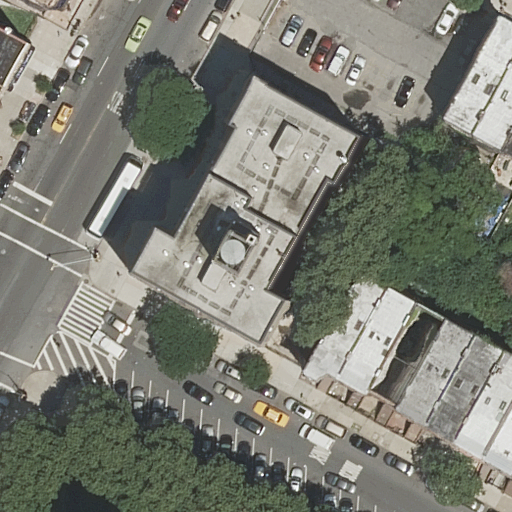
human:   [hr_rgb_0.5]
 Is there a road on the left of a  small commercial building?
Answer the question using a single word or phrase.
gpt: no

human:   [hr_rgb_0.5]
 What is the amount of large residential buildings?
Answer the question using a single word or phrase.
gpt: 1

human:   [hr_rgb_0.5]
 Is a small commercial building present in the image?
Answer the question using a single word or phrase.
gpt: no

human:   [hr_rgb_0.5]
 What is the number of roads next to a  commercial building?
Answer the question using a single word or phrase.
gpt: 0

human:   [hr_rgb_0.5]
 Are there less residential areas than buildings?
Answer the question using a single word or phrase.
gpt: yes

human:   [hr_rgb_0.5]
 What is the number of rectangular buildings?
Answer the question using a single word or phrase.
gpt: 12

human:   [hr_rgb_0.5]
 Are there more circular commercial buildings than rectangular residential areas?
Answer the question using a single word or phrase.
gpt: no

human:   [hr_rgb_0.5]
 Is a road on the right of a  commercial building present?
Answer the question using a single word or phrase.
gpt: no

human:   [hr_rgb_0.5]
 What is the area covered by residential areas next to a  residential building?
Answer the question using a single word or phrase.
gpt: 325m2

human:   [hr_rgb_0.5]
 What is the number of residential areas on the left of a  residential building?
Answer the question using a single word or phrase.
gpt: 0

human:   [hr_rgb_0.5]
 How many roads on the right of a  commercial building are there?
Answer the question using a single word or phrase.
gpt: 0

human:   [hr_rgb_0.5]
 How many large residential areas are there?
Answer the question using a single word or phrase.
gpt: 0

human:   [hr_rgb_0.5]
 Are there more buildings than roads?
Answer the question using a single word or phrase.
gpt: yes

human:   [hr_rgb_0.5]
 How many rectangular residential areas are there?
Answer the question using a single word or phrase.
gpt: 1

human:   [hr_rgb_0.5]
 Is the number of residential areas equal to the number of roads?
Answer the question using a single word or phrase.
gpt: no

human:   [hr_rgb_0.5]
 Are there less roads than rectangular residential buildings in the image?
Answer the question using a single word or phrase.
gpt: yes

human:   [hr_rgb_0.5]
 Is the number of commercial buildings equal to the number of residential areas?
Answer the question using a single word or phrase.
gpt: no

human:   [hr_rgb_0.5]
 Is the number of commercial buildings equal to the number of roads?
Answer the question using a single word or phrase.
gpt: no

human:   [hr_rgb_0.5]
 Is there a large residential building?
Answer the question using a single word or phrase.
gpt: yes

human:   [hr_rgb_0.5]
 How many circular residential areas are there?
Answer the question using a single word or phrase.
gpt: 0

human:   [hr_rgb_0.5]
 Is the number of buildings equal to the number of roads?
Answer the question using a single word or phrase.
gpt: no

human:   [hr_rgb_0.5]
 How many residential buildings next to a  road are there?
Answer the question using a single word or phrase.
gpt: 13

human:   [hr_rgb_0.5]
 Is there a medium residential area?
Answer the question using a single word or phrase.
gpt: yes

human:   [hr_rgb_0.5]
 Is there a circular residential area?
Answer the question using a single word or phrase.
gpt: no

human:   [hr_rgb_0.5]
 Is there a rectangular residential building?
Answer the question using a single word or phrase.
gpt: yes

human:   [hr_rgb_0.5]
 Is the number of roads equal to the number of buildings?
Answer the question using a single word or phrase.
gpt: no

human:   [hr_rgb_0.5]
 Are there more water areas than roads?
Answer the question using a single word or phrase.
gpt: no

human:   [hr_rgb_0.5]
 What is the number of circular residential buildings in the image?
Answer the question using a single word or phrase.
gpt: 0

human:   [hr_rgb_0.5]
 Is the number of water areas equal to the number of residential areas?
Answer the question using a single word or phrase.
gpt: no

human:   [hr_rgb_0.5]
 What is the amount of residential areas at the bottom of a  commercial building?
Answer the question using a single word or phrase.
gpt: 0

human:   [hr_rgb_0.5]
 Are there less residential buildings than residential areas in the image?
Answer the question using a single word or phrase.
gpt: no

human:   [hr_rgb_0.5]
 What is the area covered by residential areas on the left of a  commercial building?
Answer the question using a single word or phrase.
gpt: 0m2

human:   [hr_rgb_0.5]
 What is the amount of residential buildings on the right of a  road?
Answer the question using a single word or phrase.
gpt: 11

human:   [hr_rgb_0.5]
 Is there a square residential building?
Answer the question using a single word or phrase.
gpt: no

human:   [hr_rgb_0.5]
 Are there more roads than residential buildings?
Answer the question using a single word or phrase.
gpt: no

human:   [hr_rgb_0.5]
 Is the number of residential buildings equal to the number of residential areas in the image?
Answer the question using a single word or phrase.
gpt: no